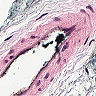
Metastatic tissue present: no